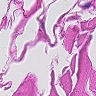
Metastatic tissue present: no